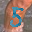
Label: 5